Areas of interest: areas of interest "Art Gallery"
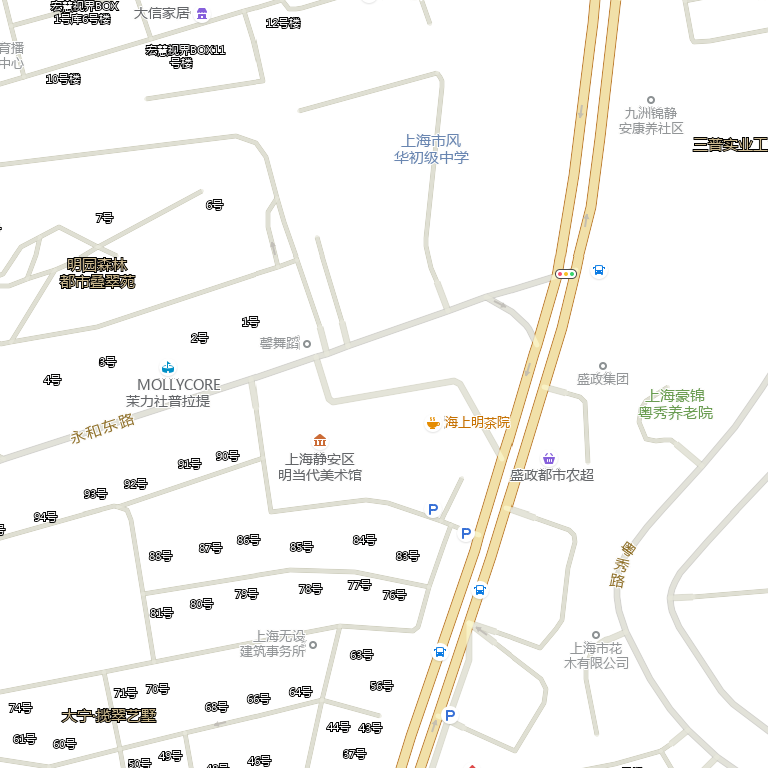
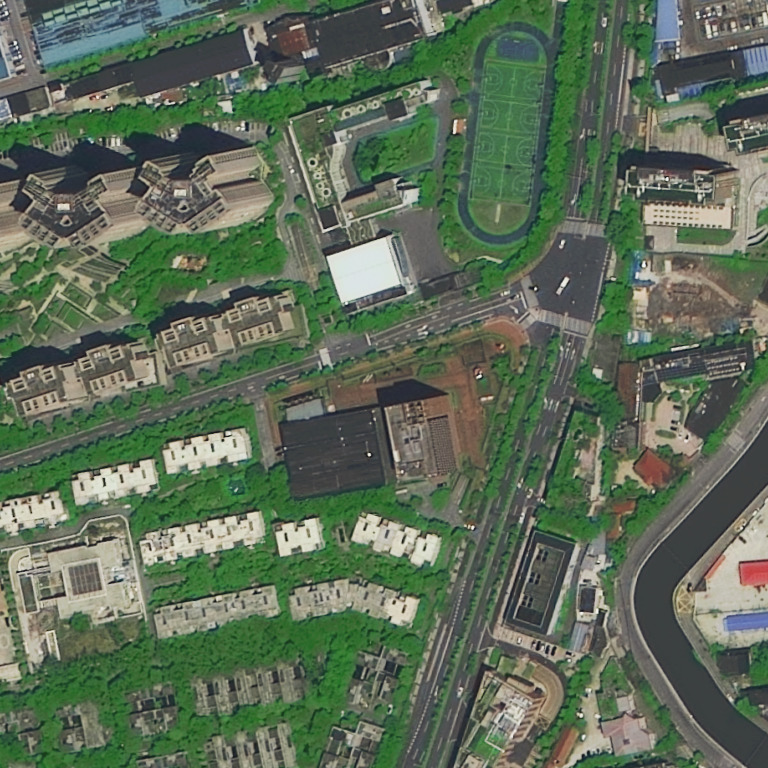